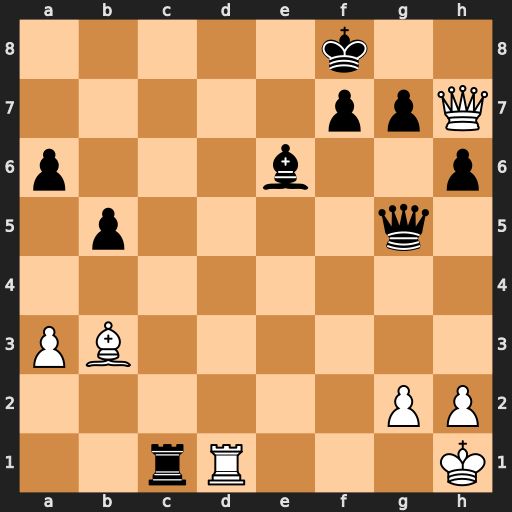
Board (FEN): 5k2/5ppQ/p3b2p/1p4q1/8/PB6/6PP/2rR3K
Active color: w
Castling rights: -
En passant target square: -
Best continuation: Qh8+ Ke7 Qd8#